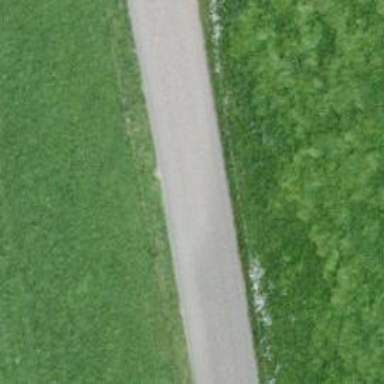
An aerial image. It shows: Asphalt road classified as tertiary.